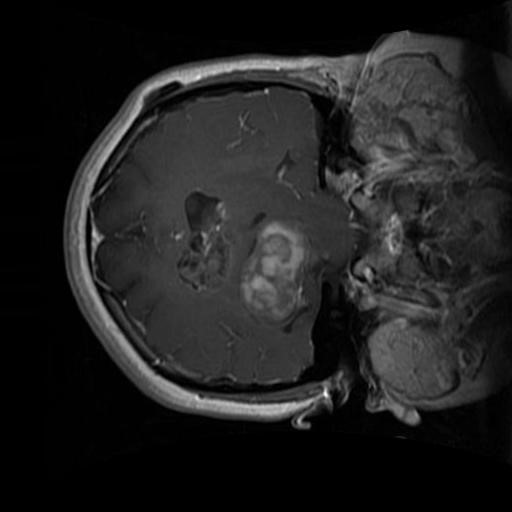
Label: brain_glioma